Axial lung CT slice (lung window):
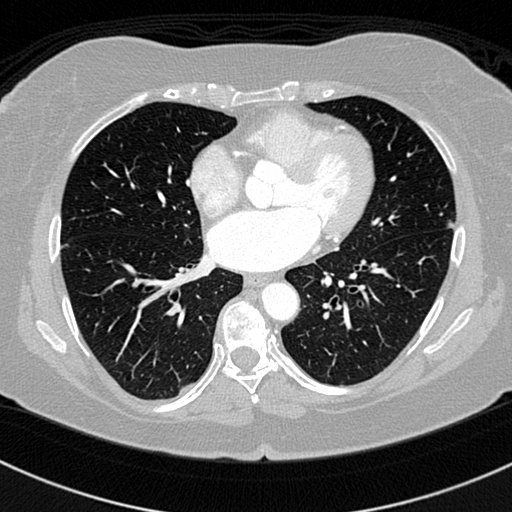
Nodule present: yes
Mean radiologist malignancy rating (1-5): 2